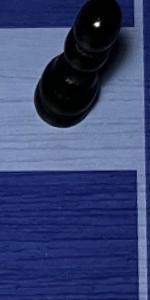
Label: Empty